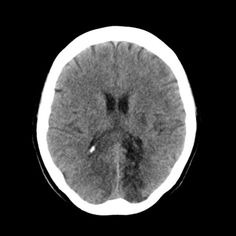
Label: notumor